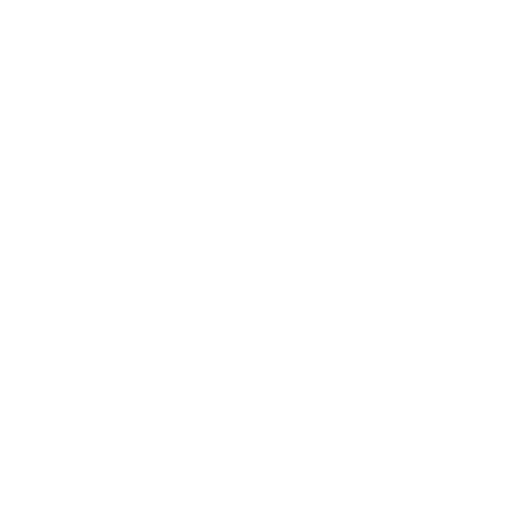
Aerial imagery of cape in Alaska named Aneskett Point containing only unknown